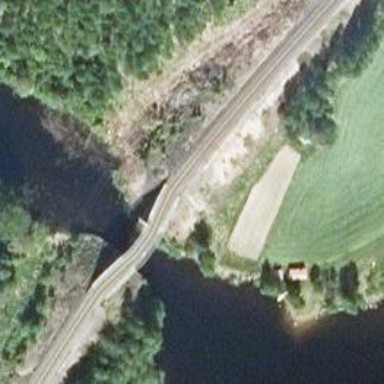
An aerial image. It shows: Continuous rail bridge crossing over railroad tracks.